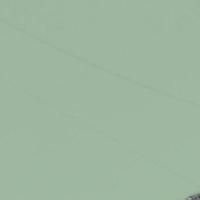
EUNIS habitat code: 14
Species observed at this site:
Bistorta vivipara